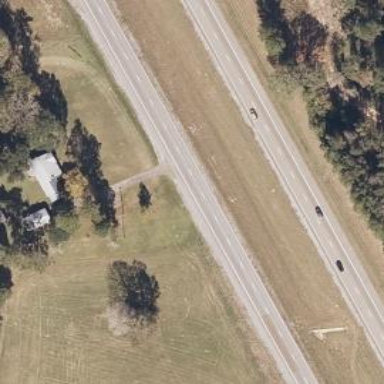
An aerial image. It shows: Trunk highway with expressway features.